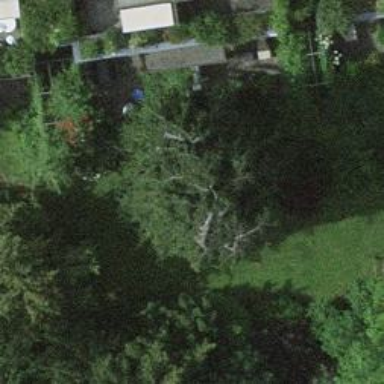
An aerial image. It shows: Garden with deciduous broadleaved trees.